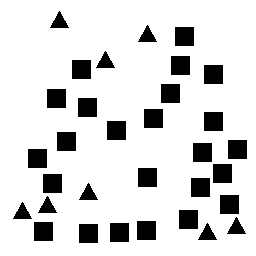
Squares: 24
Triangles: 8
Stars: 0
Total shapes: 32